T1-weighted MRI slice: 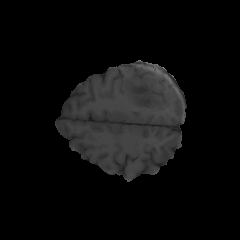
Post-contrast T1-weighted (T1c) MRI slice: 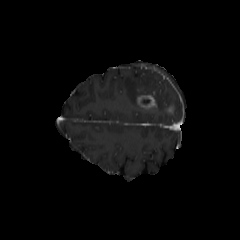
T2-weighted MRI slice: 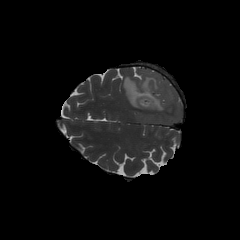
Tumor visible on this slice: yes